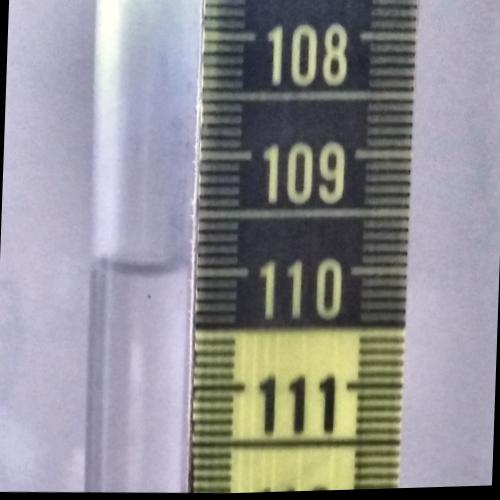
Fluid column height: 110.0 cm